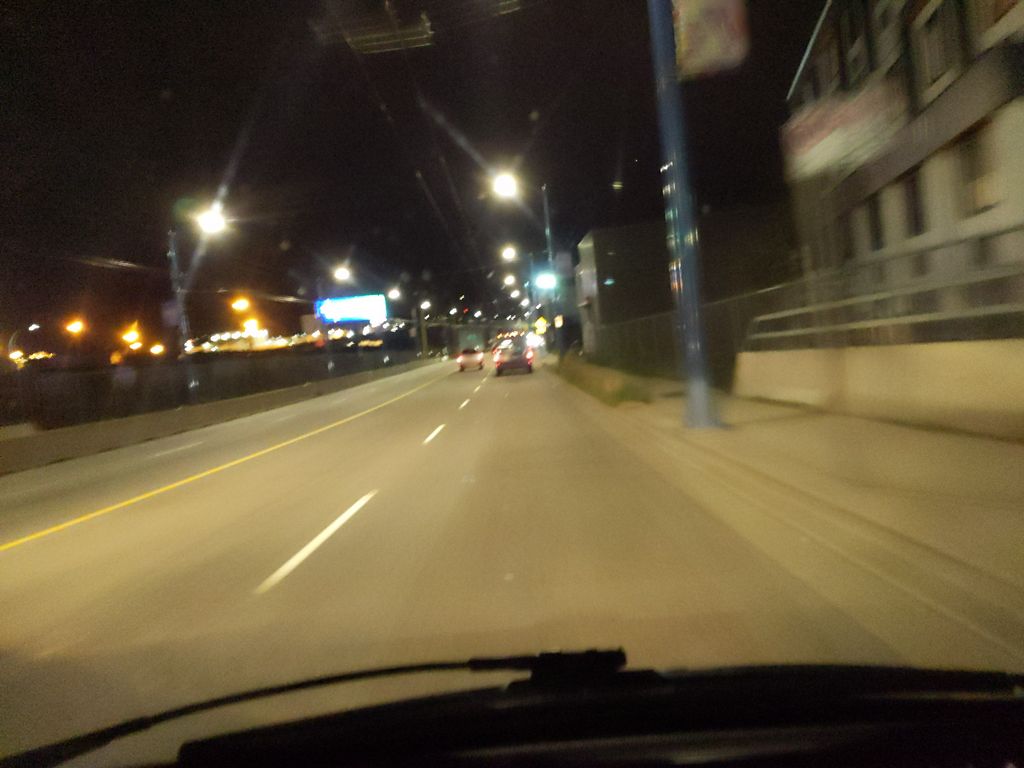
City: vancouver